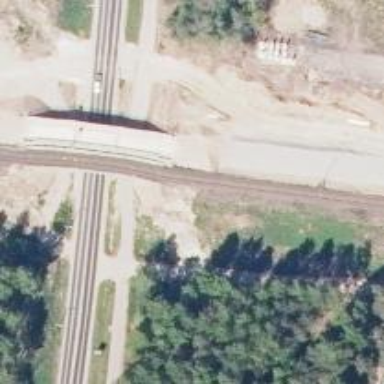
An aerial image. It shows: Bridge carrying continuous electrified railway tracks with contact line.